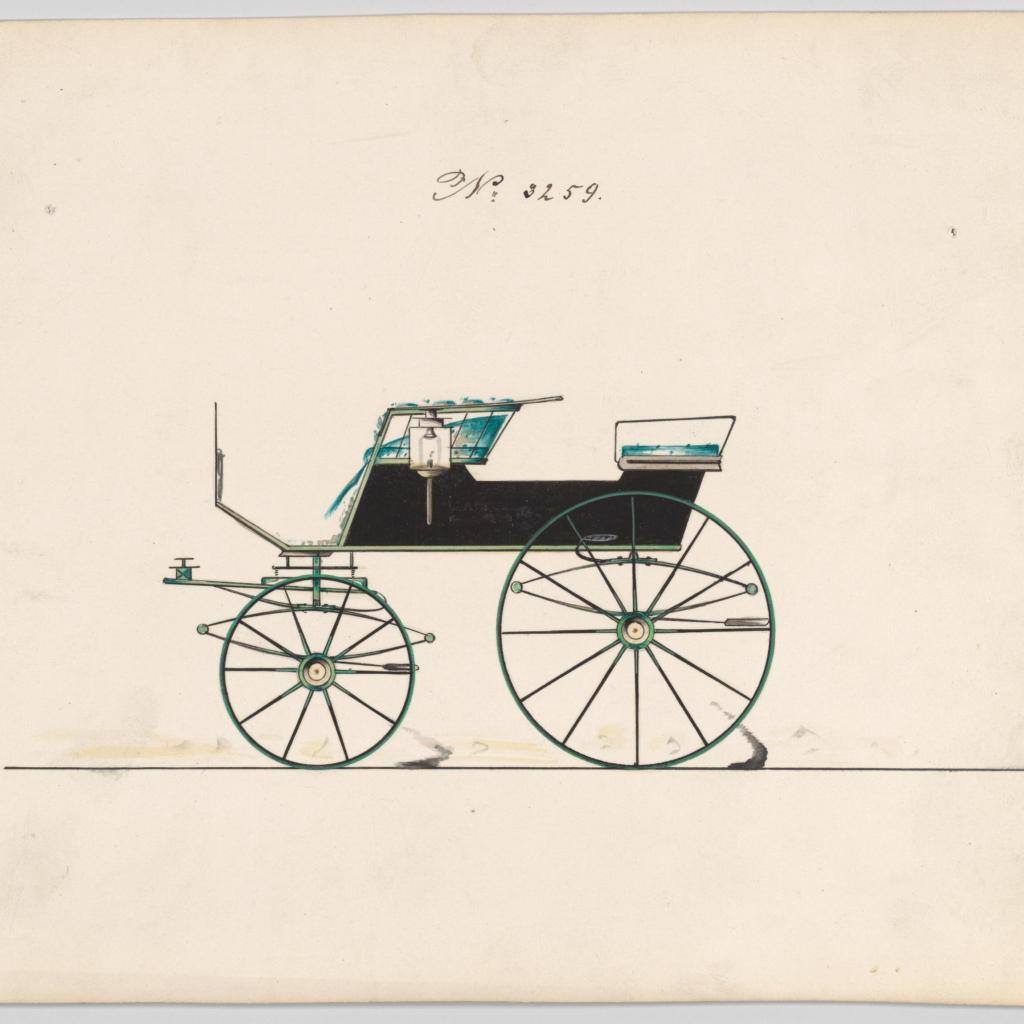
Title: Design for T-Cart, no. 3259
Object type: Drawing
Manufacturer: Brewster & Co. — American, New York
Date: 1876
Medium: Pen, black ink and watercolor with gum arabic
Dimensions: Sheet: 6 3/16 × 8 5/8 in. (15.7 × 21.9 cm)
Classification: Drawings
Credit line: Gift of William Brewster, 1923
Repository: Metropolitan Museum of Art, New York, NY